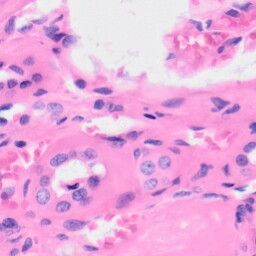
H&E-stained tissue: Kidney